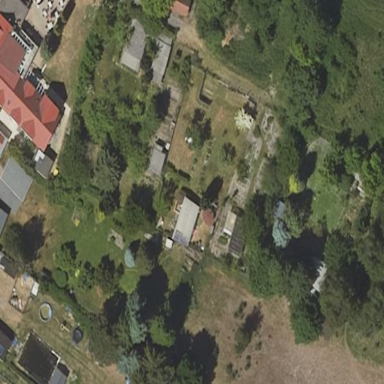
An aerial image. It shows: Area designated for allotments.